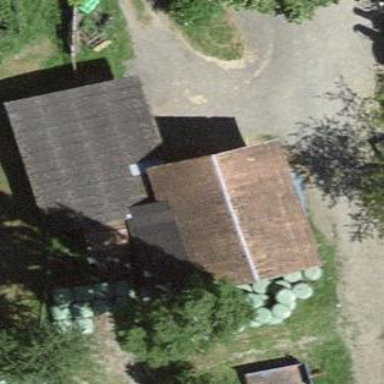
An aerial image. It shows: Rural barn.